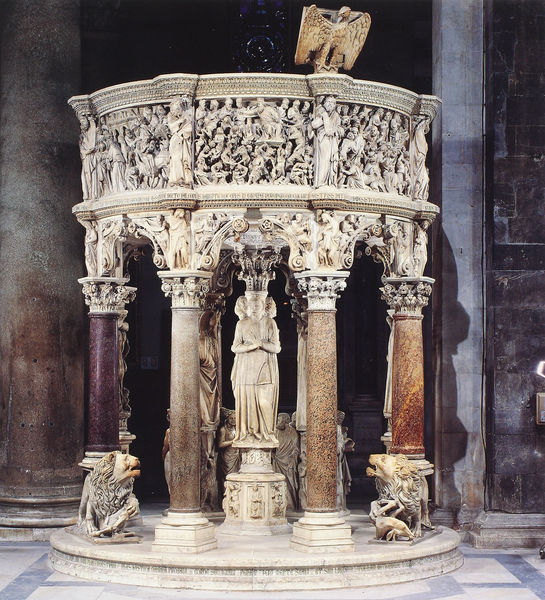
Titel: Kanzel
Künstler: Giovanni Pisano
Standort: Pisa, Dom (EU - I - Toskana)
Schlagwörter: adler, vogel, weiß, frau, marmor, säulen, gebäude, muster, architektur, sockel, stein, kirche, figur, redner, innen, rund, skulptur, mähne, relief, violett, klein, figuren, detail, podest, foto, glaube, altar, pult, kapitell, löwen, kanzel, jesus, maul, korinth, löwe, pavillon, basis, filigran, maria, grotesk, genau, taufbecken, skulptir, posest